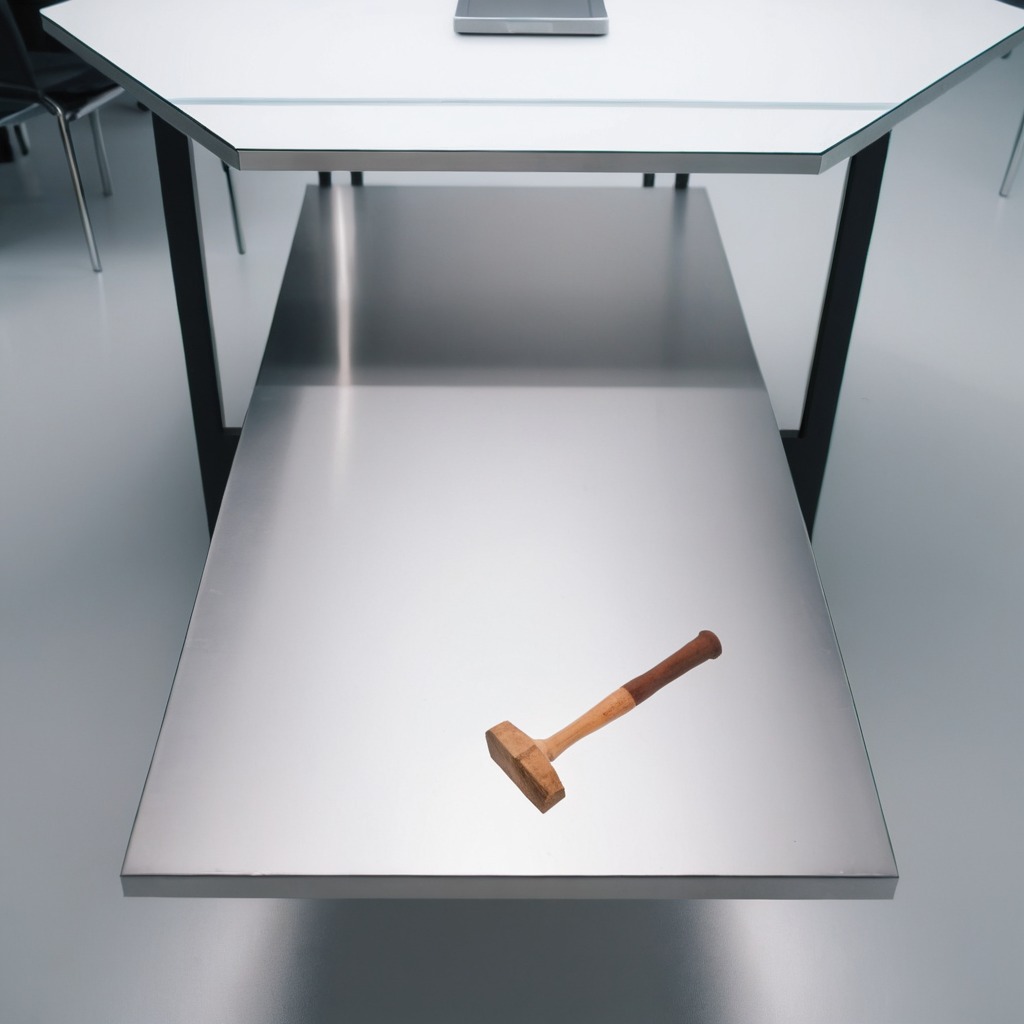
A hammer is lying on a stainless steel table in a high-end prototyping lab.